Question: Recently I've upgraded 'Laravel 5.3' from 'Laravel 5.2' and after that I am finding several validation issues. One of the strange issue is with rule 'required_without' i.e. working fine with laravel 5.2.
The 'route' is:
'''
Route::post('chats/create','ChatController@insertMessage');
'''
Inside controller, I've defined the method 'insertMessage()' as:
'''
public function insertMessage(Request $request){
$error = false;
$result = array();
$responsecode = 200;
$input = $request->all();
$validator = Validator::make(
array(
"patient_id" => $input["patient_id"],
"chat_id" => !empty($input["chat_id"]) ? $input["chat_id"] : null,
"sender_id"=> $input["sender_id"],
"image" => $request->hasFile('file') ? $request->file('file') : null,
"content" => !empty($input["content"]) ? $input["content"] : null
),
array(
"patient_id" => "required|exists:users,id,user_type,patient",
"chat_id" => "sometimes|nullable|exists:chats,id",
"sender_id"=>"required|exists:users,id",
"image" => "required_without:content|image",
"content" => "required_without:image"
)
);
if ($validator->passes()){
try {
DB::beginTransaction();
//Some operations
}
catch(\Exception $e){
//Some operations
}
}
//Finally return the response
return response()->json(array(
'error' => $error,
'input_data' => $result),
$responsecode
);
}
'''
And the request I am making using post-man is as:

The request headers are 'Authorization' and a 'custom header', no 'content-type' header is there. And the 'response' I am getting is:
'''
{
"error": true,
"input_data": {
"error_message": "The image must be an image. "
}
}
'''
Why it requires an image if 'content' field is present there in the 'request' data?
Using statement 'dd($input);' I can get the post data as:
'''
array:4 [
"patient_id" => "3"
"content" => "Hello"
"sender_id" => "1"
"sender_name" => "System Admin"
]
'''
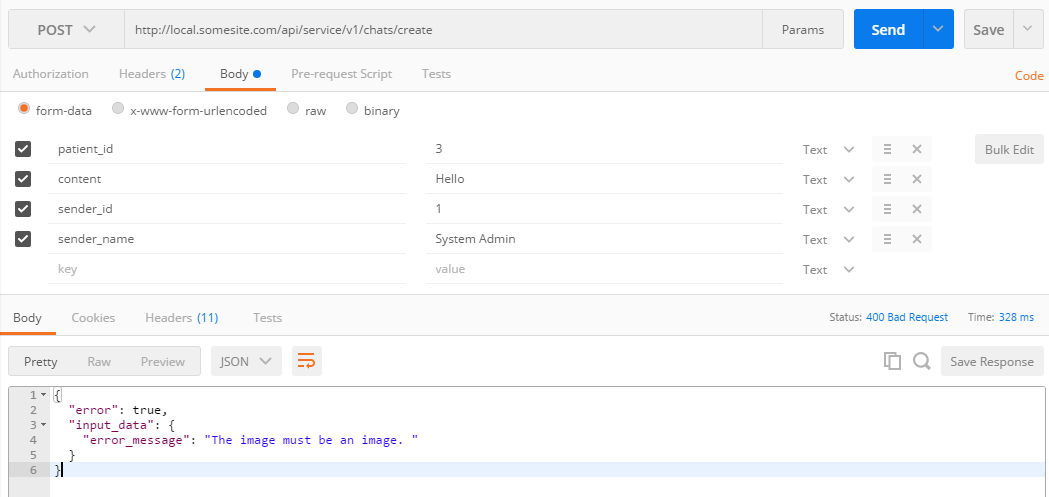
Answer: You may use the validation rules as,
'''
"image" => "nullable|required_without:content|image",
"content" => "nullable|required_without:image"
'''
Since 'laravel 5.3' has 'nullable' rule, you may set it where your input value can be a null. Looking into your code, you're setting 'image' and 'content' as 'null' if not present in the request.
'''
"image" => $request->hasFile('file') ? $request->file('file') : null,
"content" => !empty($input["content"]) ? $input["content"] : null
'''
So finally your 'validator' should look like,
'''
$validator = Validator::make(
array(
"patient_id" => $input["patient_id"],
"chat_id" => !empty($input["chat_id"]) ? $input["chat_id"] : null,
"sender_id"=> $input["sender_id"],
"image" => $request->hasFile('file') ? $request->file('file') : null,
"content" => !empty($input["content"]) ? $input["content"] : null
),
array(
"patient_id" => "required|exists:users,id,user_type,patient",
"chat_id" => "sometimes|nullable|exists:chats,id",
"sender_id"=>"required|exists:users,id",
"image" => "nullable|required_without:content|image",
"content" => "nullable|required_without:image"
)
);
'''
Hope this helps!!